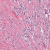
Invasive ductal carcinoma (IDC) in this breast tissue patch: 1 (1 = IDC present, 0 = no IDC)